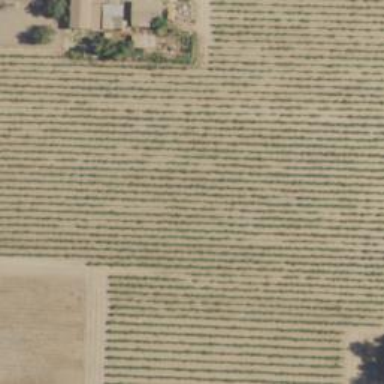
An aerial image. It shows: Orchard.